Question: I have created a game that includes a-lot of methods listed in another class...
So I'd like to use this class globally, so I stored it in a DLL (to be able to use it in several other projects)
But somehow, Visual Studio is not finding the namespace of that DLL that I referenced!

Is there anything that I did wrong? The namespace of the 'fncs' DLL is also called 'fncs'...
Both of them have been created in the same version of .NET...
Thanks in advance!
The DLL:
'''
using System;
using System.Collections.Generic;
using System.Linq;
using System.Text;
using System.IO;
using System.Net;
using System.Runtime.InteropServices;
namespace fncs {
class io {
public static bool write(string dir, object[] obj) {
try {
File.WriteAllLines(dir, ((System.Collections.IEnumerable)obj).Cast<object>().Select(x => x.ToString()).ToArray());
} catch (Exception e) {
return false;
} return true;
}
public static string read(string dir) {
StreamReader r = new StreamReader(dir);
return r.ReadToEnd();
}
public static void saveToServer(string x, string y) {
// hidden
}
}
class rc {
public static void echo(object obj) {
Console.WriteLine(obj.ToString());
}
public static string get() {
return Console.ReadLine();
}
}
class math {
public static int add(int a, int b) {
return a + b;
}
}
class web {
public static string getWebContent(string url) {
WebClient c = new WebClient();
string s;
try {
s = c.DownloadString(url);
} catch (WebException w) {
return w.ToString();
} return s;
}
public static string OpenSQL() {
SQLConnection SQL = new SQLConnection();
return SQL.BindStatus();
}
public static string post(string Url, params string[] postdata) {
string result = string.Empty;
string data = string.Empty;
System.Text.ASCIIEncoding ascii = new ASCIIEncoding();
if (postdata.Length % 2 != 0) {
Console.WriteLine("Parameters must be even , "user" , "value" , ... etc");
return string.Empty;
}
for (int i = 0; i < postdata.Length; i += 2) {
data += string.Format("&{0}={1}", postdata[i], postdata[i + 1]);
}
data = data.Remove(0, 1);
byte[] bytesarr = ascii.GetBytes(data);
try {
WebRequest request = WebRequest.Create(Url);
request.Method = "POST";
request.ContentType = "application/x-www-form-urlencoded";
request.ContentLength = bytesarr.Length;
System.IO.Stream streamwriter = request.GetRequestStream();
streamwriter.Write(bytesarr, 0, bytesarr.Length);
streamwriter.Close();
WebResponse response = request.GetResponse();
streamwriter = response.GetResponseStream();
System.IO.StreamReader streamread = new System.IO.StreamReader(streamwriter);
result = streamread.ReadToEnd();
streamread.Close();
} catch (Exception ex) {
Console.WriteLine(ex.Message);
}
return result;
}
}
class SQLConnection {
public string conn_bind;
public SQLConnection() {
//hidden
}
public string BindStatus() {
return conn_bind;
}
}
}
'''
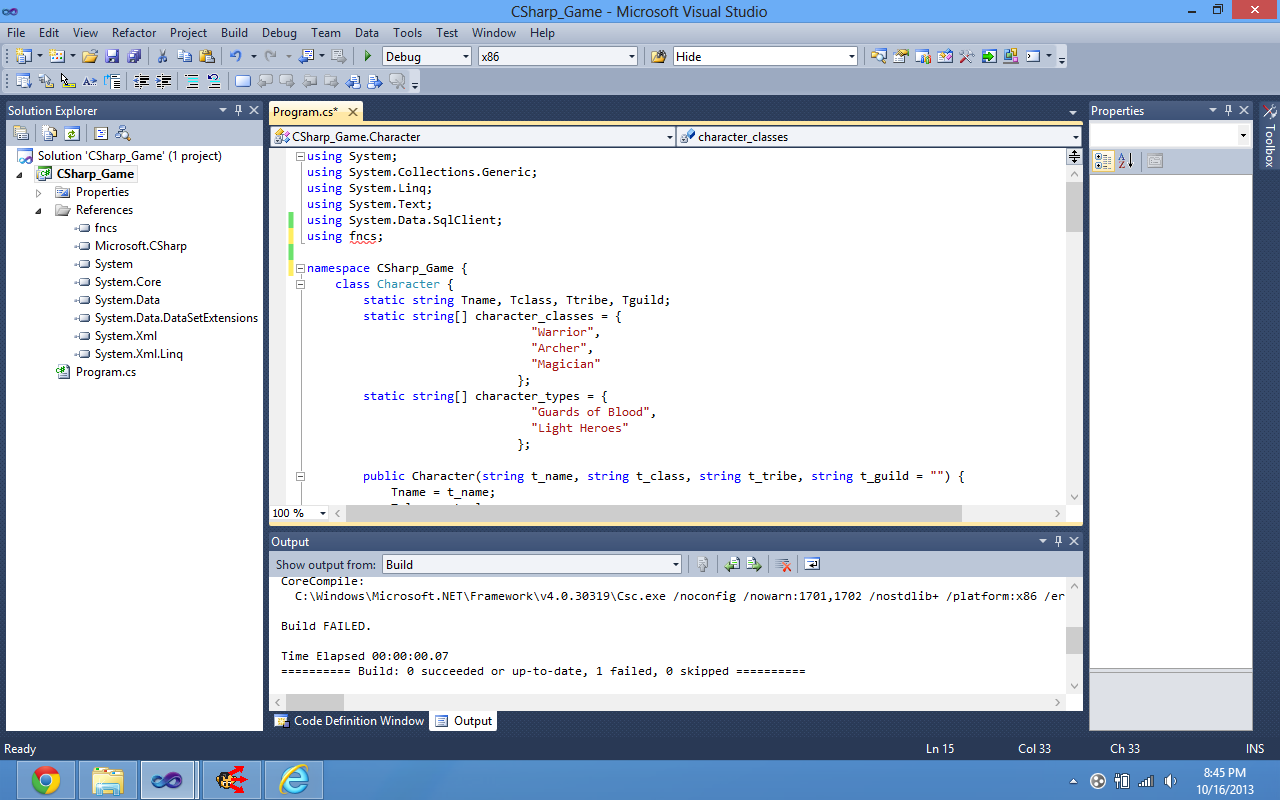
Answer: 1. In the solution explorer, right click on the reference you have added for fncs.
2. Select "View in object browser". That will bring up all the assemblies which the project sees.
3. Within the tree select the fncs and verify in the lower right window, that yes this is the assembly you think should be included. (most likely is).
4. Open up fncs and look at the namespaces.
5. There should be an FNCS namespace, if not go back to the fncs project and determine why.
6. If there is a FNCS namespace, verify that there is a class within fncs which you target and again examine it in the right windows to verify it is what you want.
----update----
Your class needs to be public. The default is internal which means only within the assembly can it be viewed. Once you make it public and rebuild, your other project should see it.